Platform: macOS
Application: Chrome
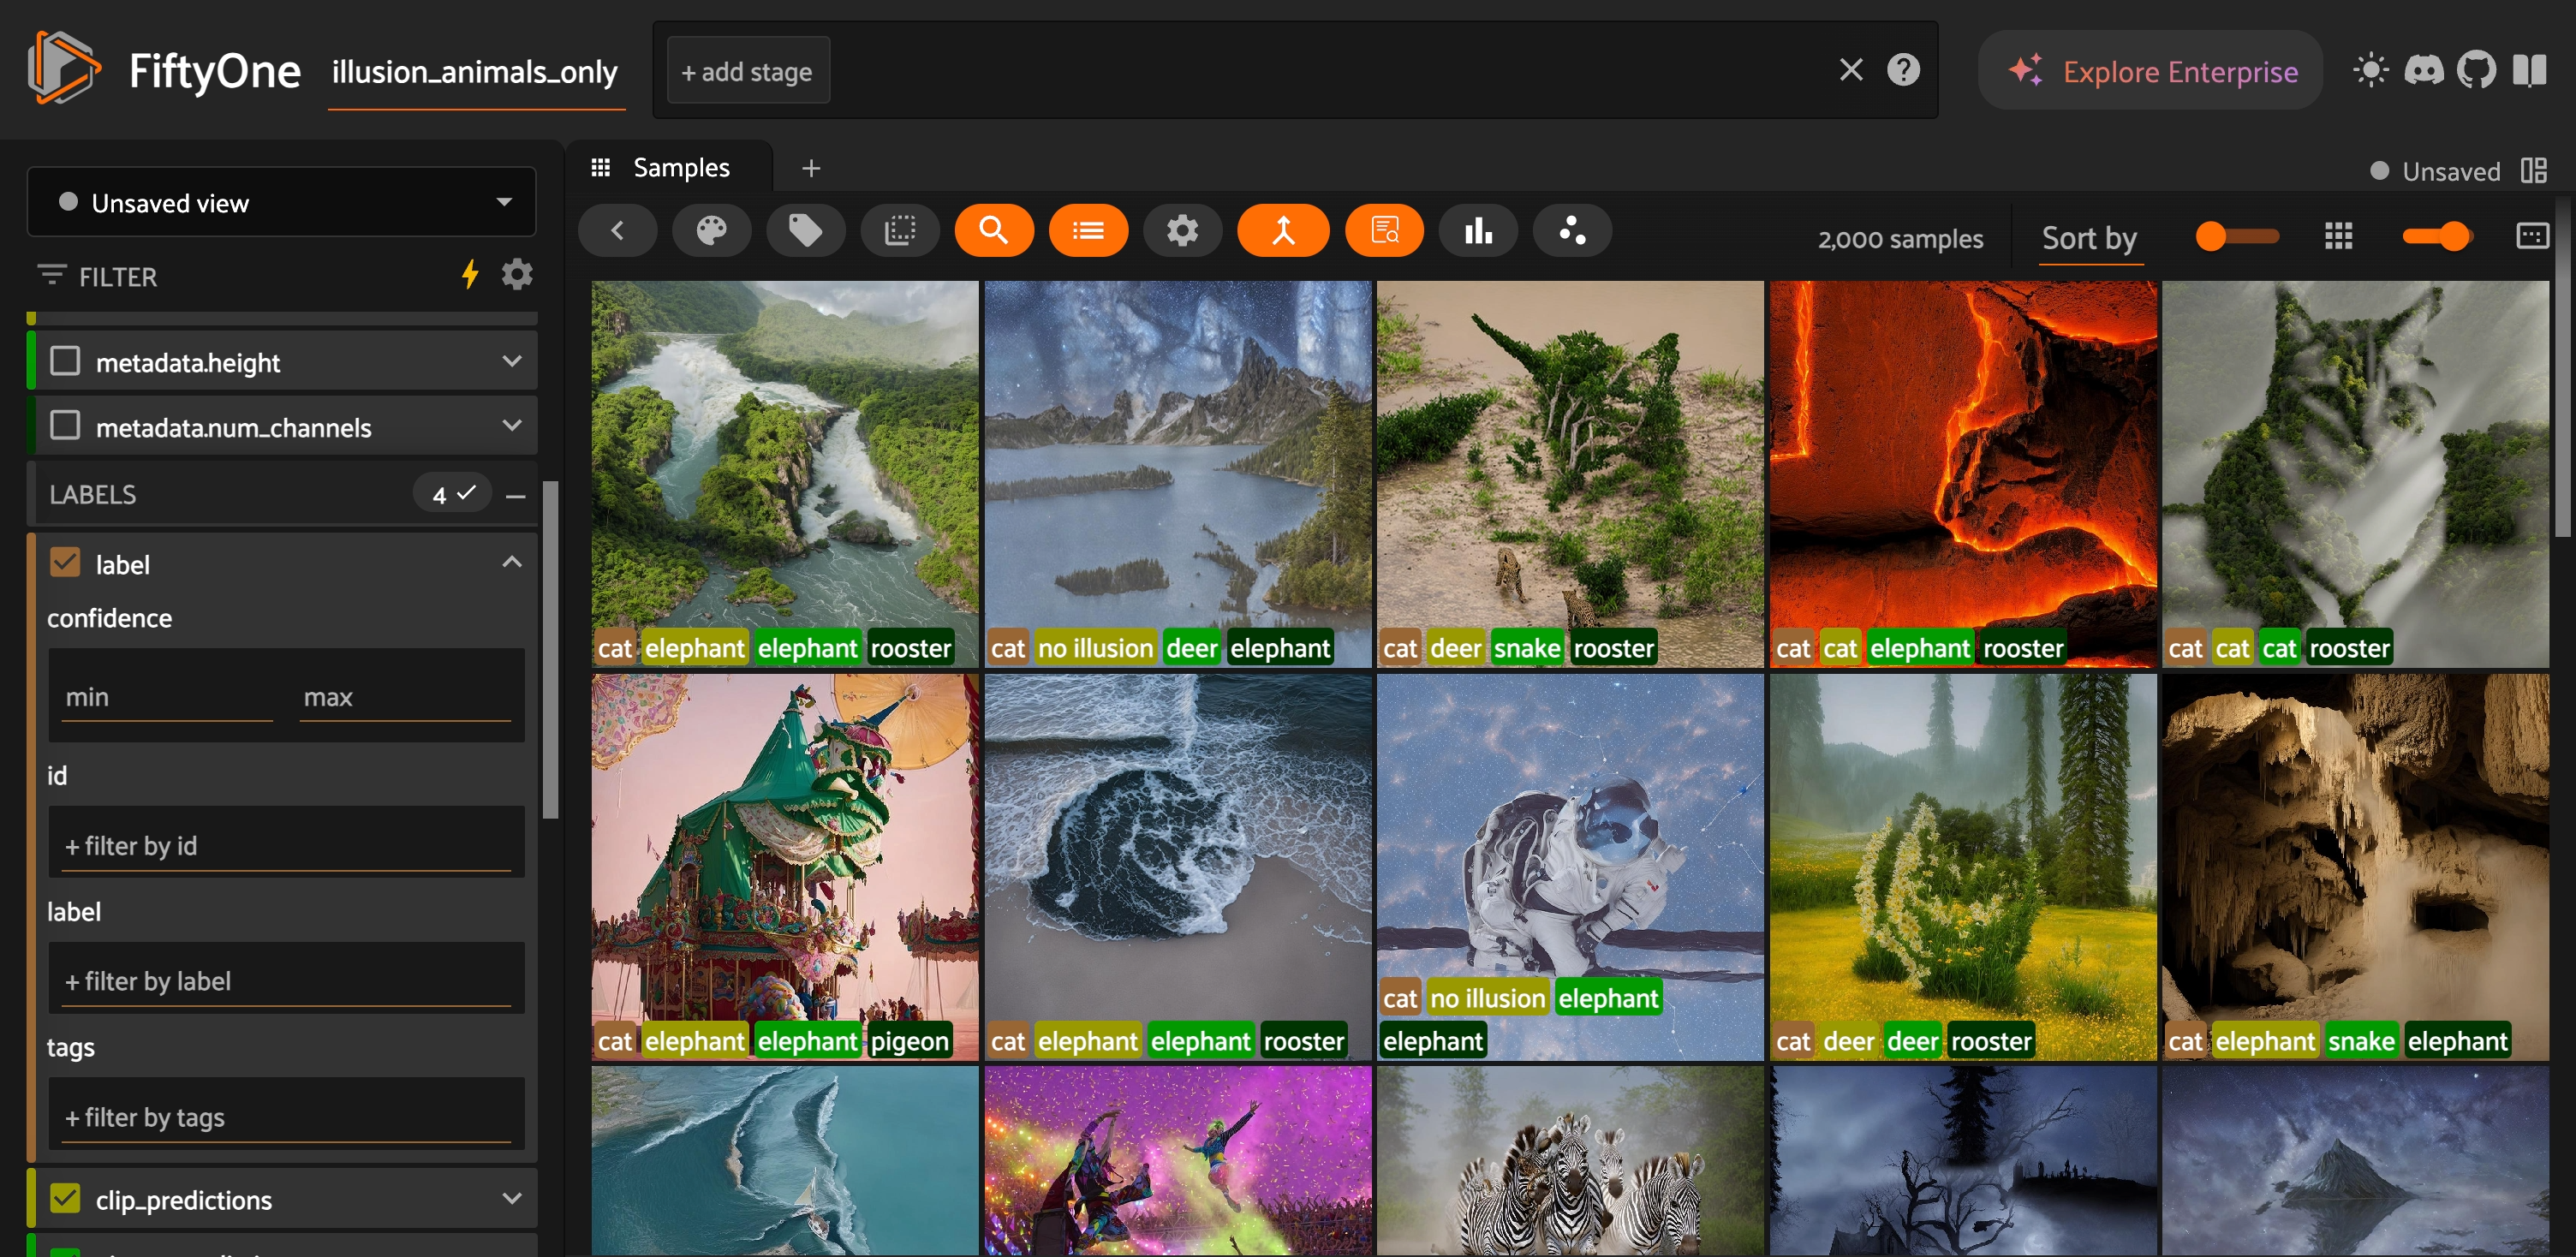
task_description: Open the label filter menu
action_type: click
element_info: Menu Item
steps_since_start: 1